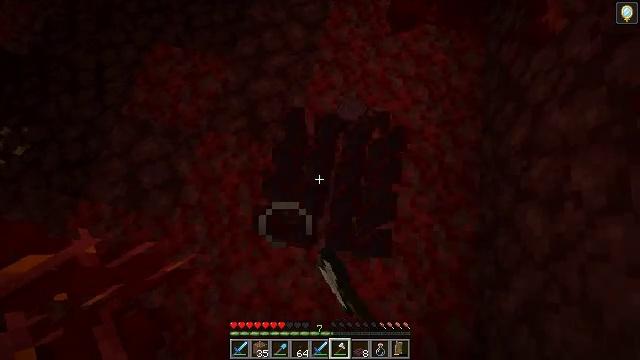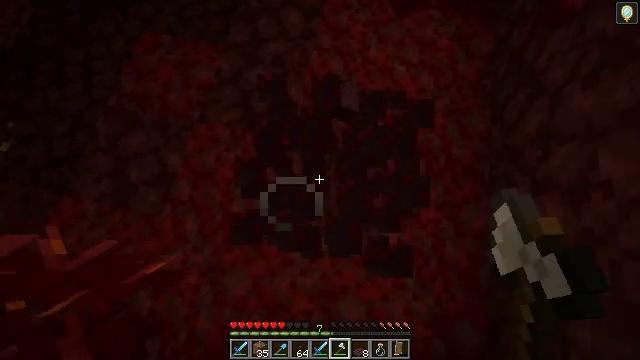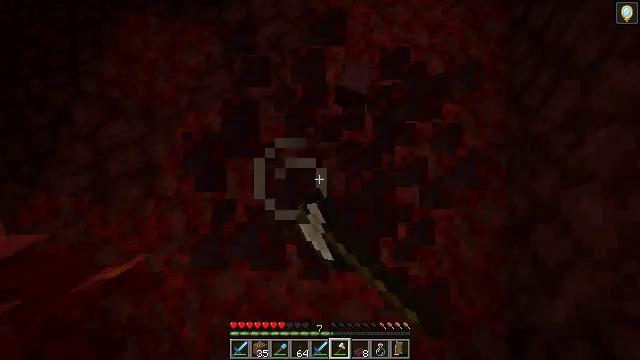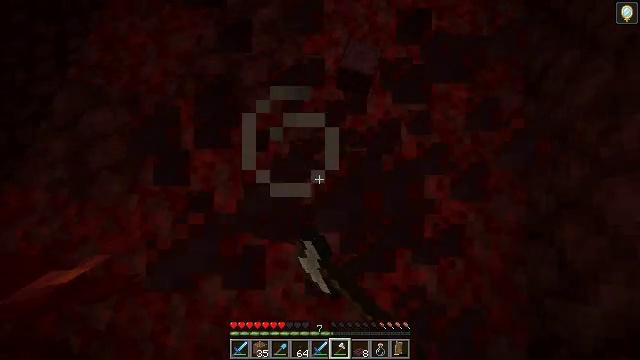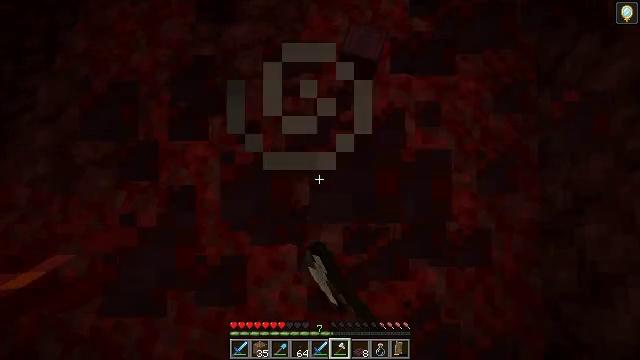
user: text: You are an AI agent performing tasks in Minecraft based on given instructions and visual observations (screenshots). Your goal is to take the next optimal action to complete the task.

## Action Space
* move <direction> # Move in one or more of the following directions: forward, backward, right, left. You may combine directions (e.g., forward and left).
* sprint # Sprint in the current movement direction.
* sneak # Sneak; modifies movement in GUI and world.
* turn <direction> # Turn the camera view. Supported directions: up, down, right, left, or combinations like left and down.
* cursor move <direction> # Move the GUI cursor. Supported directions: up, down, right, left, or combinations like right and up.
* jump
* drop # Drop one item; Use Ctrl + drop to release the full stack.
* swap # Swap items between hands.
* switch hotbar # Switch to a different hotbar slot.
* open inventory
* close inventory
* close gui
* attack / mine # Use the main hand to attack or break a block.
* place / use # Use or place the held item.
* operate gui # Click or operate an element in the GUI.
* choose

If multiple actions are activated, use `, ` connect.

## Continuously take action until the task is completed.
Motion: motion action
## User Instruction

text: Collect crimson stem for building materials.
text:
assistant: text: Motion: attack / mine
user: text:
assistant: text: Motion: attack / mine
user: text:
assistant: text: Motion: attack / mine
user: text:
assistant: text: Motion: no_op
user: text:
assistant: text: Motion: no_op